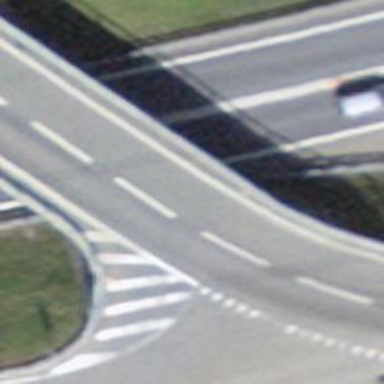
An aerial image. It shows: Trunk link highway bridge with asphalt surface.